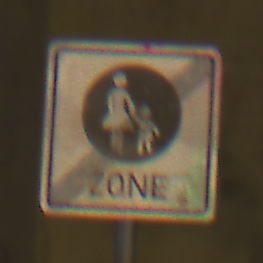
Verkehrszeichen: EndeFussgaengerzone
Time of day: Night
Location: Outdoor (Suburban)
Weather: PartlyCloudy
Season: NotSpecified
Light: Artificial